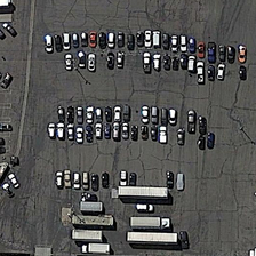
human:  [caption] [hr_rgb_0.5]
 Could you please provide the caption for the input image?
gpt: there are many cracks in the ground of this parking lot where many cars parks .

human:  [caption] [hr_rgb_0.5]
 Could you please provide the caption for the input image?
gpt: Most of the white cars are parked in boiling parking lots.

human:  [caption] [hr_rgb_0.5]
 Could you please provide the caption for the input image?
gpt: Most white cars stop at dangerous parking.

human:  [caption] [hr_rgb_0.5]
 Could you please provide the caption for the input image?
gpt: There are several cars on the black grid.

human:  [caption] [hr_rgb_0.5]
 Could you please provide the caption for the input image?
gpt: There are some parking cars on the black ground of the grid.